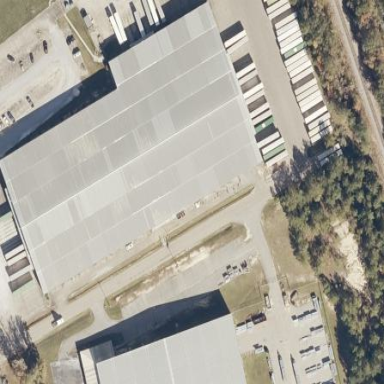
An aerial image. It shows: Industrial building.